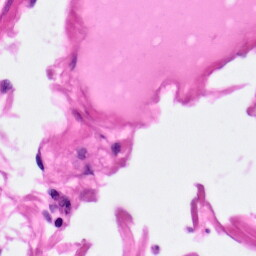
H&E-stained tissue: Pancreatic